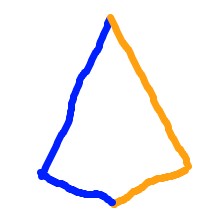
Shape: kite